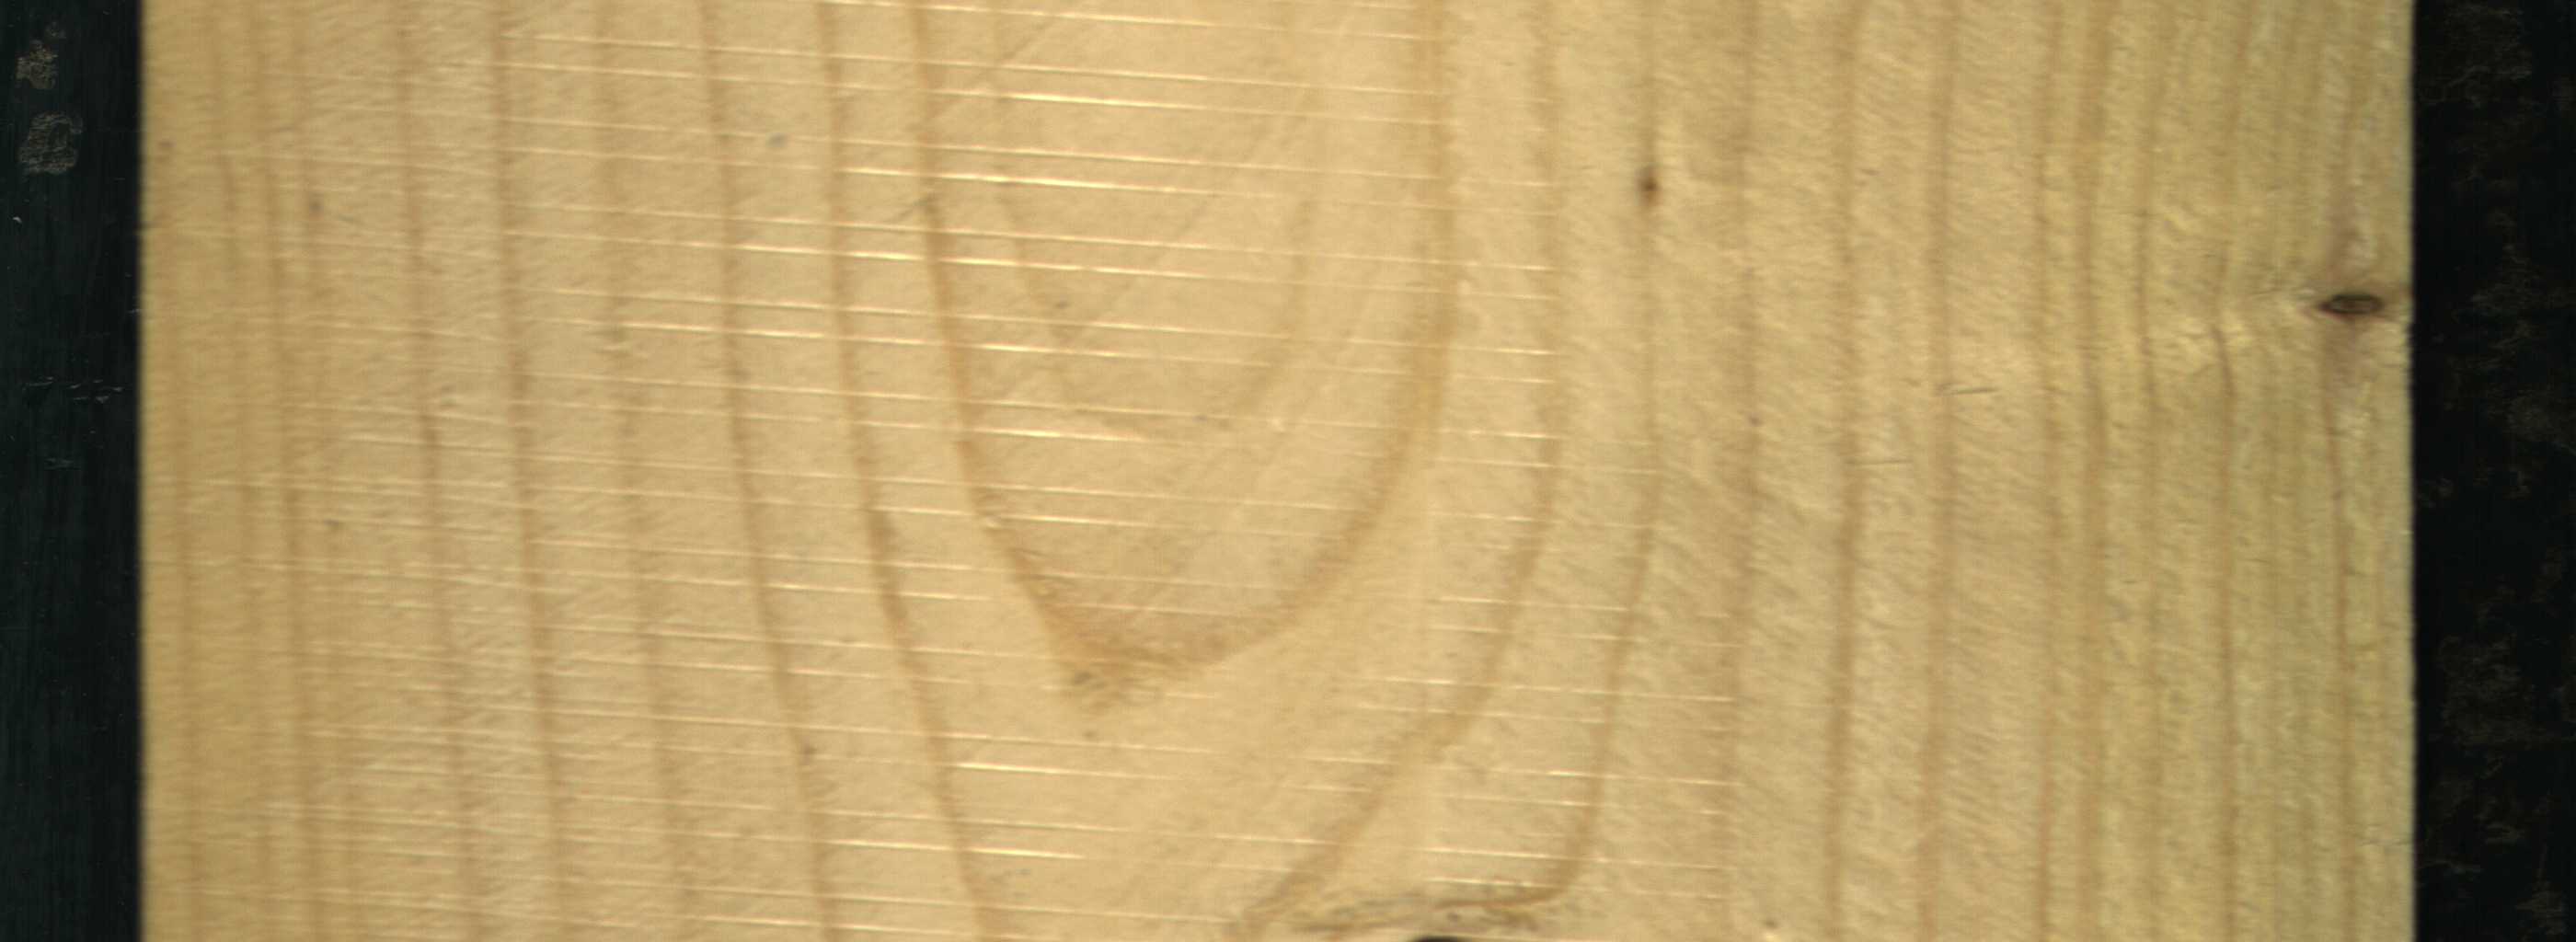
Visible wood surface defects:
Live_Knot